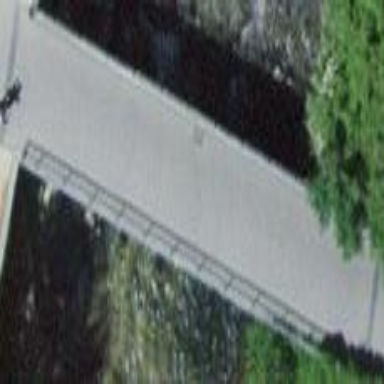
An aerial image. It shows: There is man-made bridge in the image.